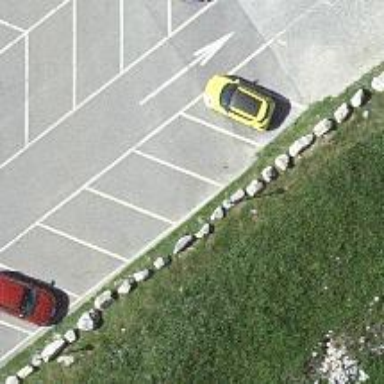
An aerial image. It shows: Block barrier.